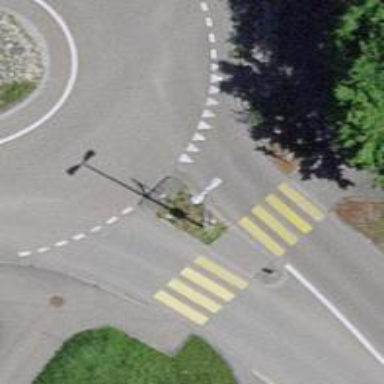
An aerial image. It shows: Traffic island located on footway.